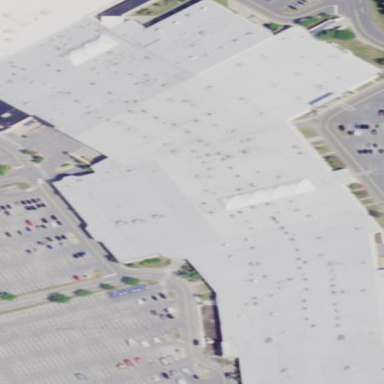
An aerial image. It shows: Retail building that serves as mall.